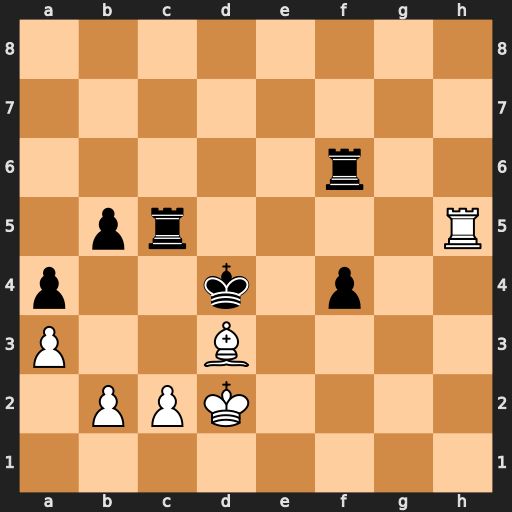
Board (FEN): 8/8/5r2/1pr4R/p2k1p2/P2B4/1PPK4/8
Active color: w
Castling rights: -
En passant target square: -
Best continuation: c3+ Rxc3 bxc3#